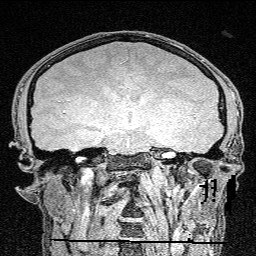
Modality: FLASH
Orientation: sagittal
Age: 26
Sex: male